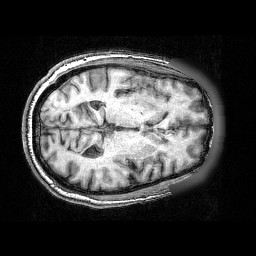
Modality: T1w
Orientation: axial
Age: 55
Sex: male
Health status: ill
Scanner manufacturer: siemens
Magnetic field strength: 3 T
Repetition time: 0.0025 s
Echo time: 0.00336 s